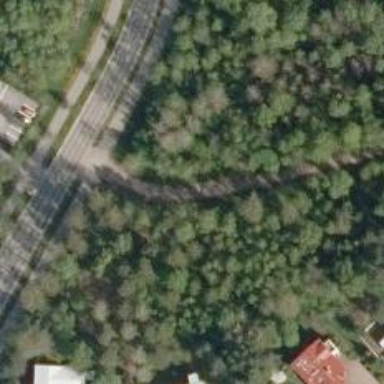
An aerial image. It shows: Cycleway.